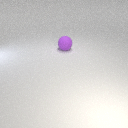
large purple rubber sphere